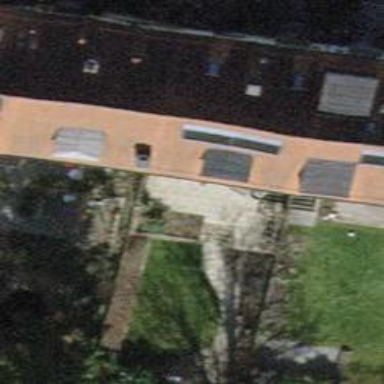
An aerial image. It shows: Building with tiled roof.